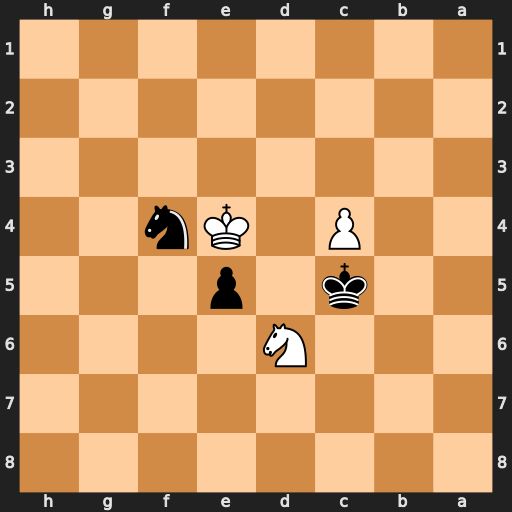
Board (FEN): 8/8/3N4/2k1p3/2P1Kn2/8/8/8
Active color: b
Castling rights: -
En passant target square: -
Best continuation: Kxd6 c5+ Ke6